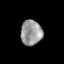
Tissue: skin
Cell type: Epithelial cells
Senescence score: 0.2838
Nuclear area (px): 529
Mean DAPI intensity: 151.376